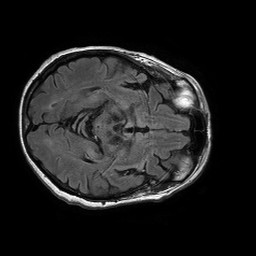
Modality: FLAIR
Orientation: axial
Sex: female
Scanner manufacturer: philips
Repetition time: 11 s
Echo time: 0.125 s